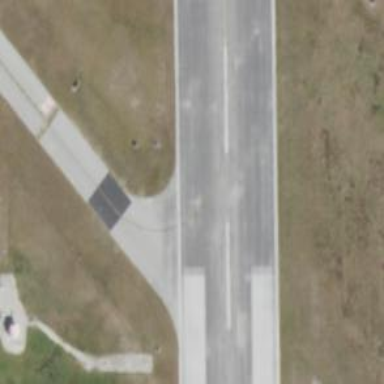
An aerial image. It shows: Asphalt runway at the airport.